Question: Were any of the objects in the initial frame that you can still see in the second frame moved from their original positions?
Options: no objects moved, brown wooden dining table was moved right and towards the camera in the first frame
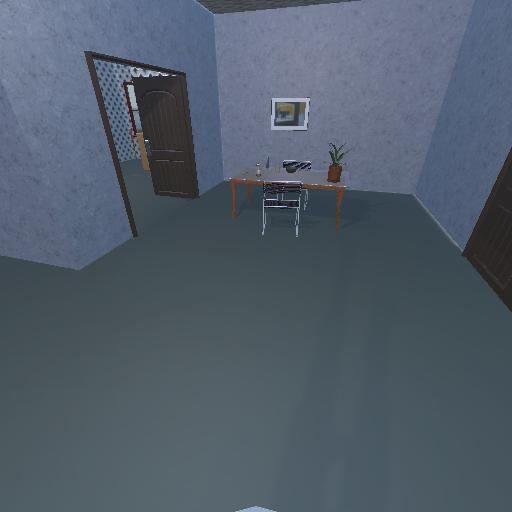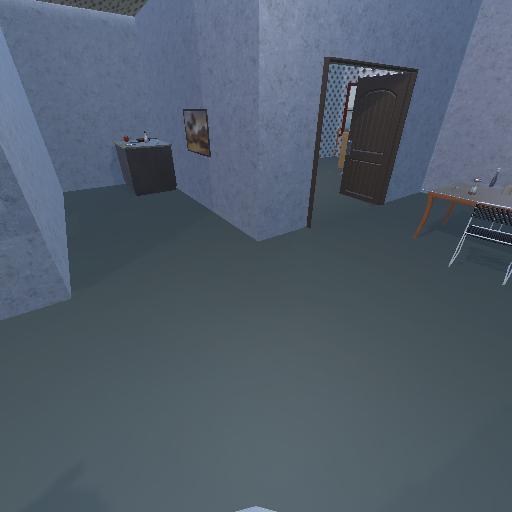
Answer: no objects moved